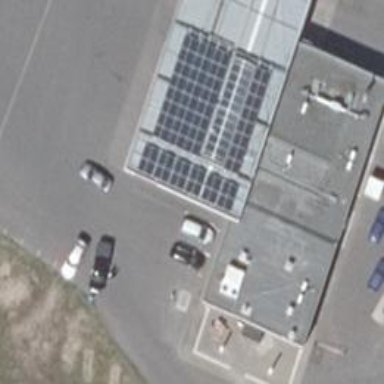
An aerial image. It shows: Fuel station.